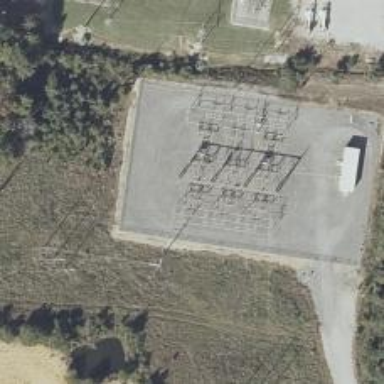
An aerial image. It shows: Switch for power supply.